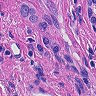
Metastatic tissue present: yes